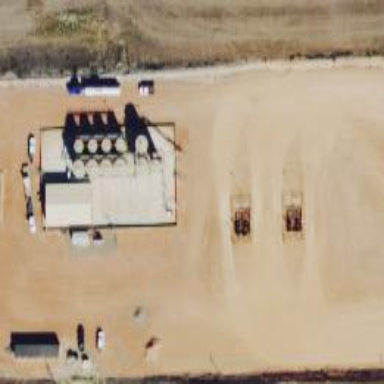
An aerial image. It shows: Storage tank with man-made structure.